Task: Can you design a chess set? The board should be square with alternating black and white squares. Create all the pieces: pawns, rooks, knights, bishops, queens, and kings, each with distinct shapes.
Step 1516:
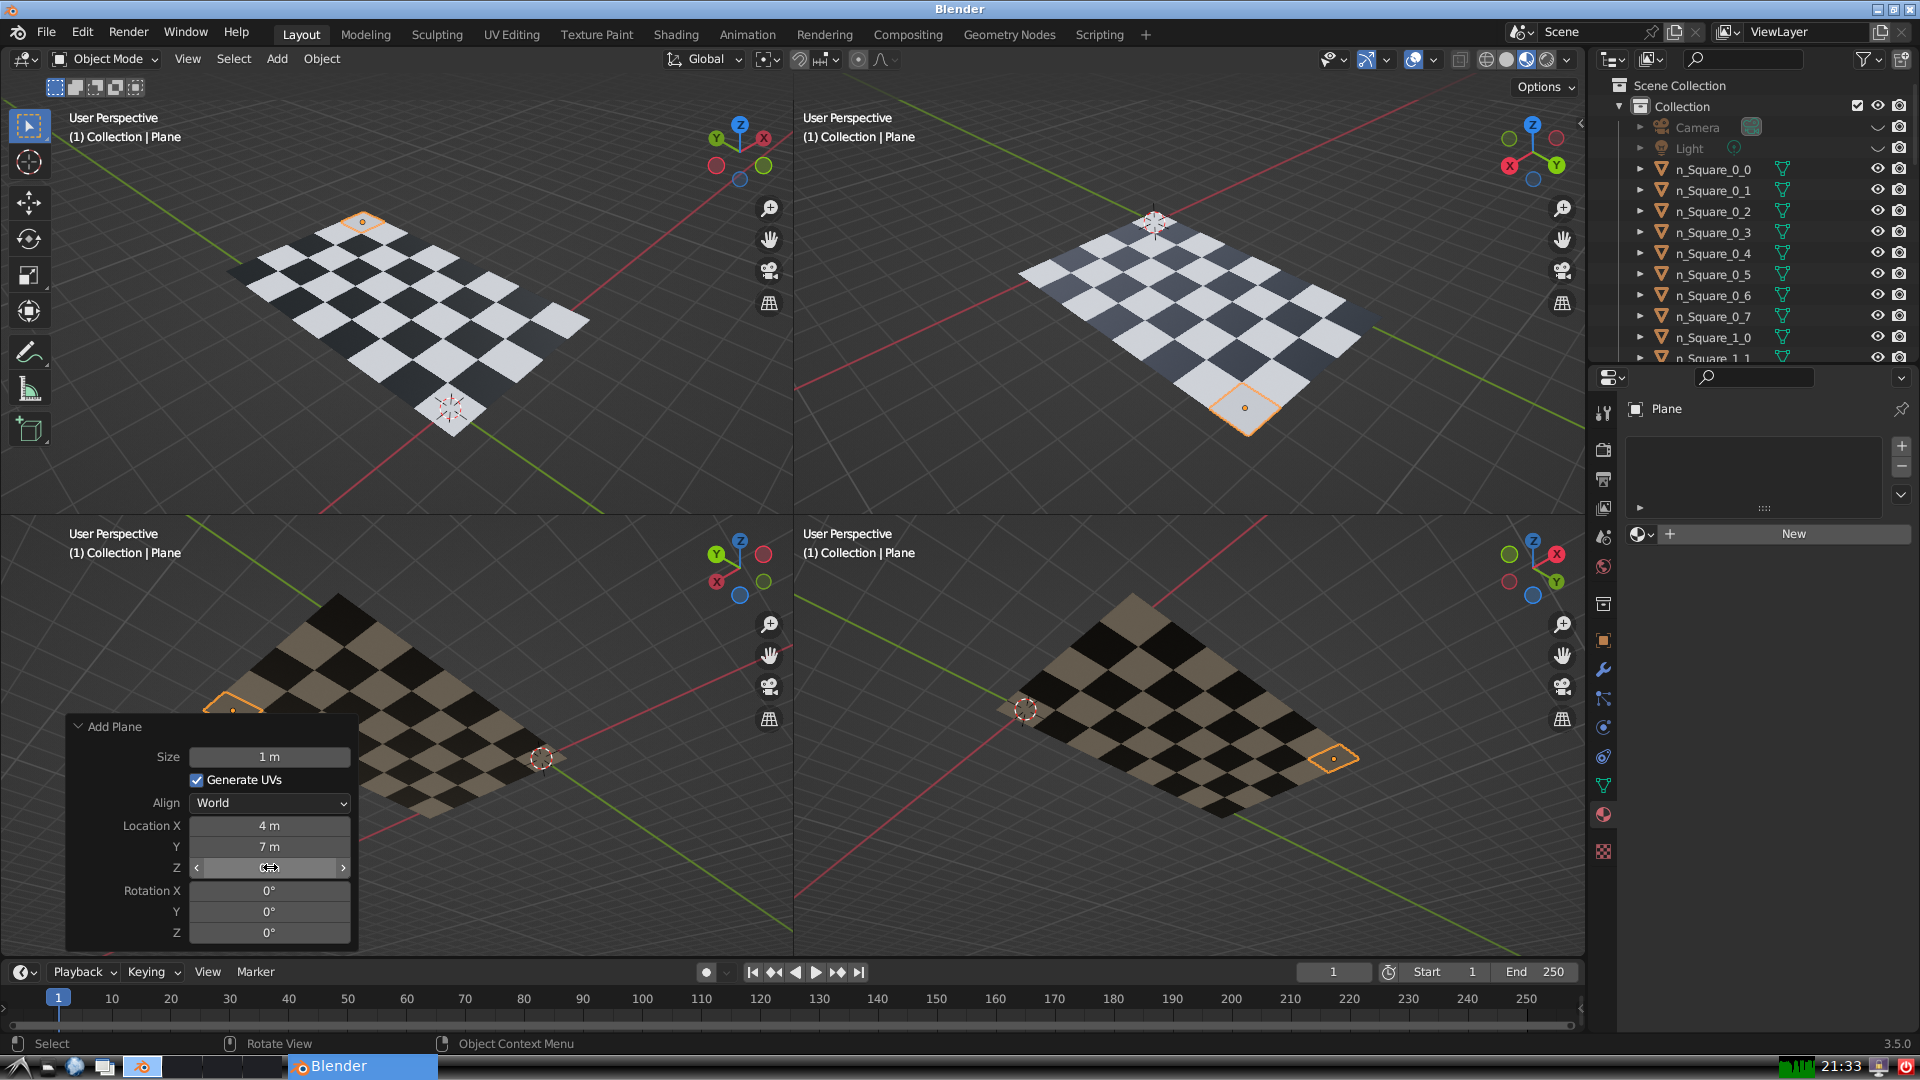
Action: click: no